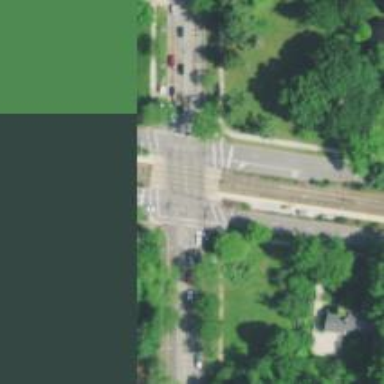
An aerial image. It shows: Zebra crossing on the road.